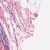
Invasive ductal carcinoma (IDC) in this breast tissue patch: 0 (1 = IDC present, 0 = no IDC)